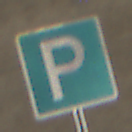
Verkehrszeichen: Parken
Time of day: Midday
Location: Roofed (Tunnel)
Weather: NotSpecified
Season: NotSpecified
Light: Natural